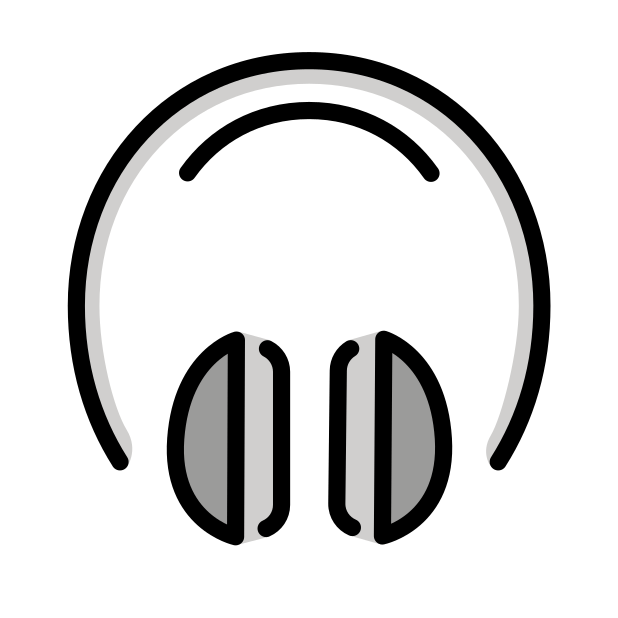
headphone